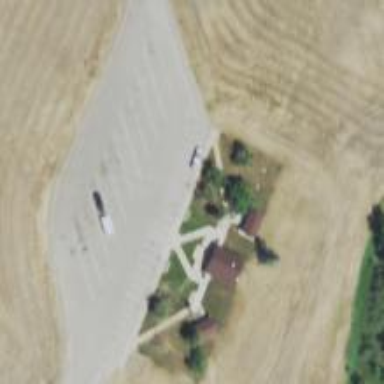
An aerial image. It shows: Rest area on the road.